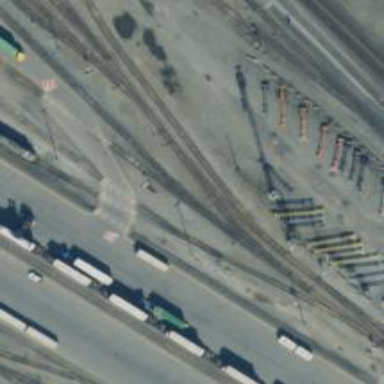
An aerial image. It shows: Railway yard in service.